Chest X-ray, PA view. Patient: 41 years old, sex M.
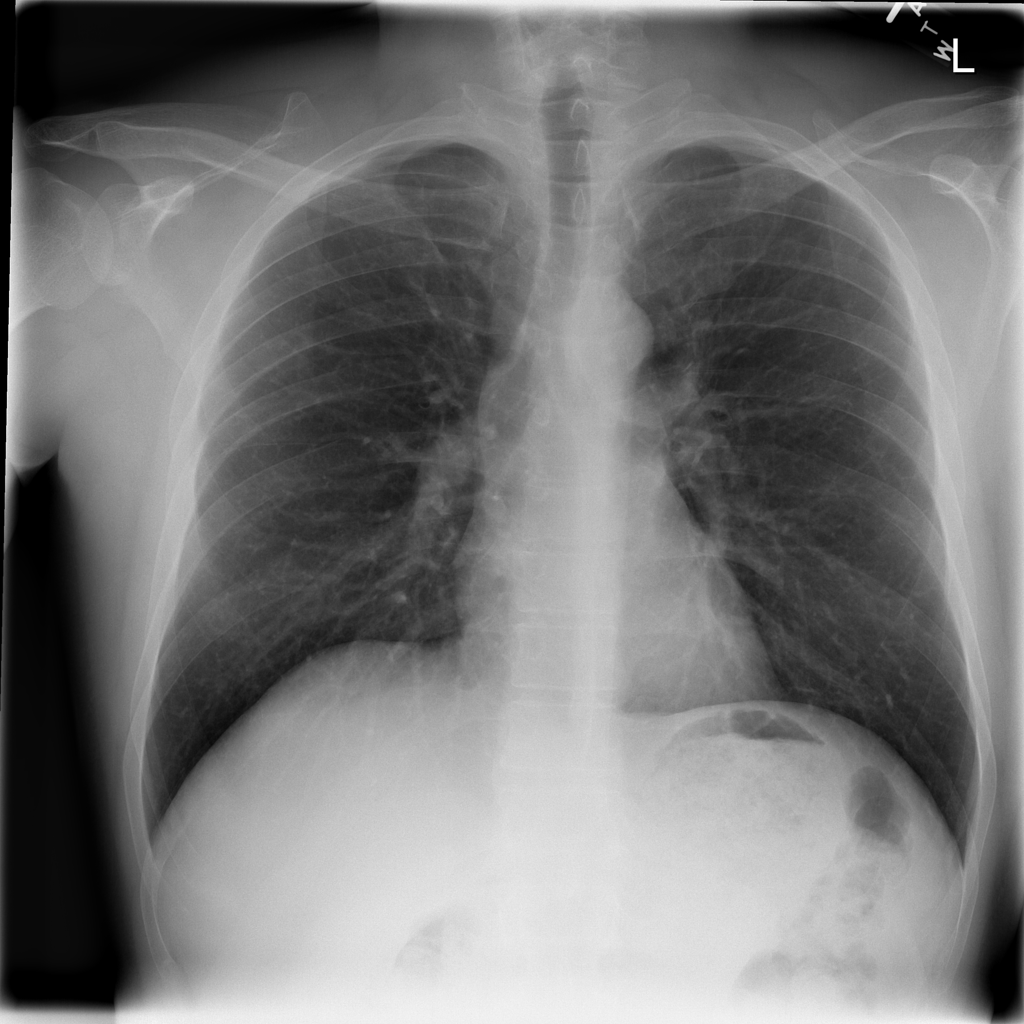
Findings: No Finding